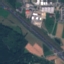
Land use / land cover class: Highway